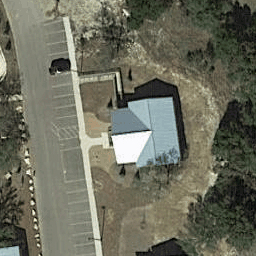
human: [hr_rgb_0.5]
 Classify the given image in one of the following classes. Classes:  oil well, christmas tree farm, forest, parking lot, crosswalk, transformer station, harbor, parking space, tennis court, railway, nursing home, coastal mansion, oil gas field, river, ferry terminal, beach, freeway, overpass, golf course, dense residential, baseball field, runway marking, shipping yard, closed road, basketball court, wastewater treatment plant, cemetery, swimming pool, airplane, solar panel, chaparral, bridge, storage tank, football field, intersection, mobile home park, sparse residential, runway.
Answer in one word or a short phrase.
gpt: sparse residential